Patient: sex F, age 65
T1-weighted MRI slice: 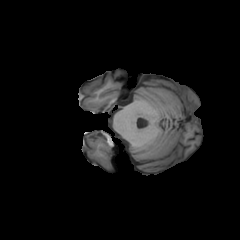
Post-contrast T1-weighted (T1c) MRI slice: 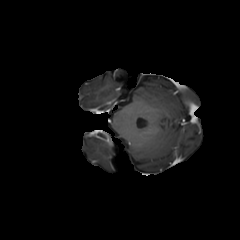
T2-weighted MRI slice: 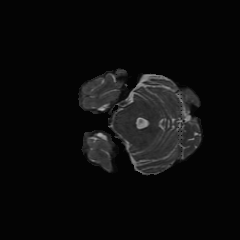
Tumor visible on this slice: no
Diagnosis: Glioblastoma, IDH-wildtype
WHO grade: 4